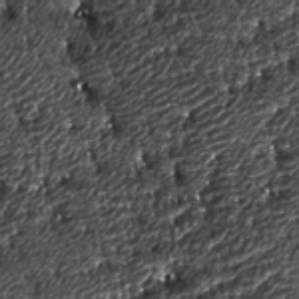
Label: frost